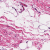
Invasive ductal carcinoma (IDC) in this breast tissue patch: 0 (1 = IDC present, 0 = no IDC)